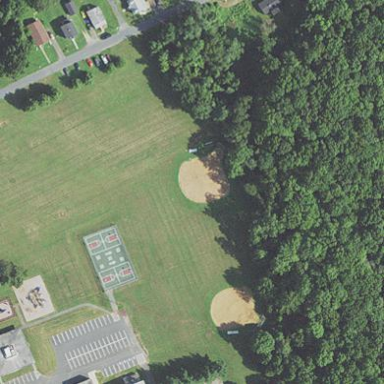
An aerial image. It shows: Baseball pitch for leisure land.